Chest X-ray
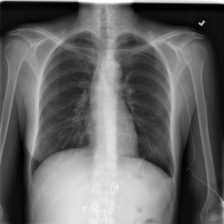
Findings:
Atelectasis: negative
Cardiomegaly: negative
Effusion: negative
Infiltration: negative
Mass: negative
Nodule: negative
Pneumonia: negative
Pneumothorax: negative
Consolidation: negative
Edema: negative
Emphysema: negative
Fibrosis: negative
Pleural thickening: negative
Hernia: negative